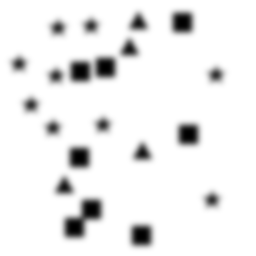
Squares: 8
Triangles: 4
Stars: 9
Total shapes: 21